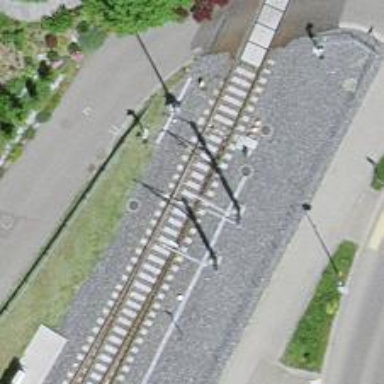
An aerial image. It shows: Railway switch.